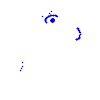
Particle: proton